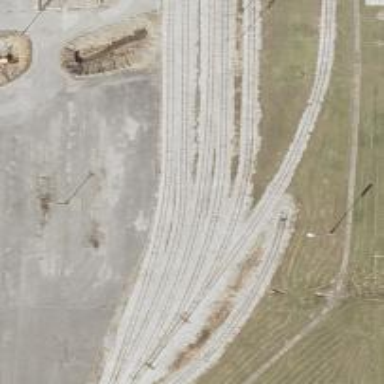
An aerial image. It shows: Railway spur service.